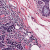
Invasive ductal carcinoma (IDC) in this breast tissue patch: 1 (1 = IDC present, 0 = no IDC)